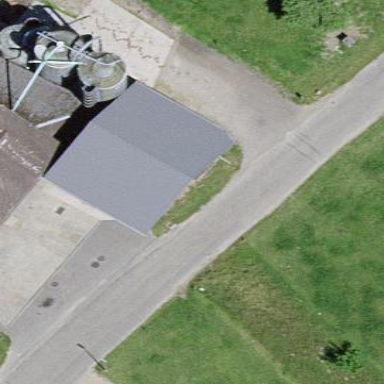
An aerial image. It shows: Barn.